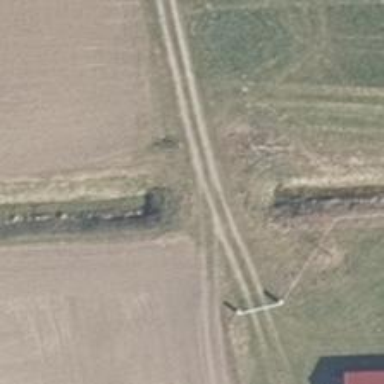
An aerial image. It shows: Grass track with grade5 tracktype.